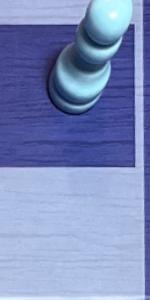
Label: Empty